Question: I'm getting extremely pixilated corners when i try to make a rounded rectangle. Is there any way to smooth them out?
Here's an image (Notice the corners):

Here is the code for the Button that I subclass and override the paint method (The one with the pixilated corner):
'''
public class ControlButton extends JButton {
public final static Color BUTTON_TOP_GRADIENT = new Color(176, 176, 176);
public final static Color BUTTON_BOTTOM_GRADIENT = new Color(156, 156, 156);
public ControlButton(String text) {
setText(text);
}
public ControlButton() {
}
@Override
protected void paintComponent(Graphics g){
Graphics2D g2 = (Graphics2D)g.create();
g2.setPaint(new GradientPaint(
new Point(0, 0),
BUTTON_TOP_GRADIENT,
new Point(0, getHeight()),
BUTTON_BOTTOM_GRADIENT));
g2.fillRoundRect(0, 0, getWidth(), getHeight(), 20, 20);
g2.dispose();
}
}
'''
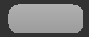
Answer: Try this:
'''
RenderingHints qualityHints = new RenderingHints(
RenderingHints.KEY_ANTIALIASING,
RenderingHints.VALUE_ANTIALIAS_ON );
qualityHints.put(
RenderingHints.KEY_RENDERING,
RenderingHints.VALUE_RENDER_QUALITY );
g2.setRenderingHints( qualityHints );
'''
Take a look at the documentation:
- <URL>
Code:
'''
import javax.swing.*;
import java.awt.*;
public class ControlButton extends JButton {
public final static Color BUTTON_TOP_GRADIENT = new Color(176, 176, 176);
public final static Color BUTTON_BOTTOM_GRADIENT = new Color(156, 156, 156);
public ControlButton(String text) {
setText(text);
}
public ControlButton() {
}
@Override
protected void paintComponent(Graphics g) {
Graphics2D g2 = (Graphics2D)g.create();
RenderingHints qualityHints =
new RenderingHints(RenderingHints.KEY_ANTIALIASING, RenderingHints.VALUE_ANTIALIAS_ON);
qualityHints.put(RenderingHints.KEY_RENDERING, RenderingHints.VALUE_RENDER_QUALITY);
g2.setRenderingHints(qualityHints);
g2.setPaint(new GradientPaint(new Point(0, 0), BUTTON_TOP_GRADIENT, new Point(0, getHeight()),
BUTTON_BOTTOM_GRADIENT));
g2.fillRoundRect(0, 0, getWidth(), getHeight(), 20, 20);
g2.dispose();
}
public static void main(String args[]) {
JFrame frame = new JFrame("test");
frame.setDefaultCloseOperation(JFrame.EXIT_ON_CLOSE);
frame.getContentPane().add(new ControlButton("Hello, World"));
frame.pack();
frame.setVisible(true);
}
}
'''